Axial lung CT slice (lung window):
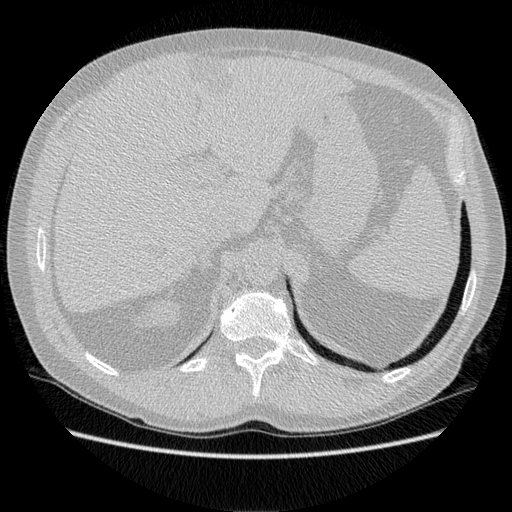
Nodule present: no